Question: My Firestore structure here,

i want to fetch lesson data.But only users with equal user ids in the member collection.But i can't.
is that worst usage?
'''
body: StreamBuilder(
stream: firestore
.collection('lessons')
.where('members', isEqualTo: FirebaseAuth.instance.currentUser.uid)
.snapshots(),
builder: (BuildContext context, AsyncSnapshot<QuerySnapshot> snapshot) {
if (!snapshot.hasData) {
return Center(
child: CircularProgressIndicator(),
);
} else {
return Container(
child: ListView(
scrollDirection: Axis.vertical,
children: snapshot.data.docs.map((document) {
return Card(
margin: EdgeInsets.all(5),
child: Column(
children: [
ListTile(
title: Text(document['lessonTitle']),
leading: Icon(Icons.label),
trailing: Text(document['lessonSubtitle']),
)
],
),
);
}).toList(),
),
);
}
},
),
'''
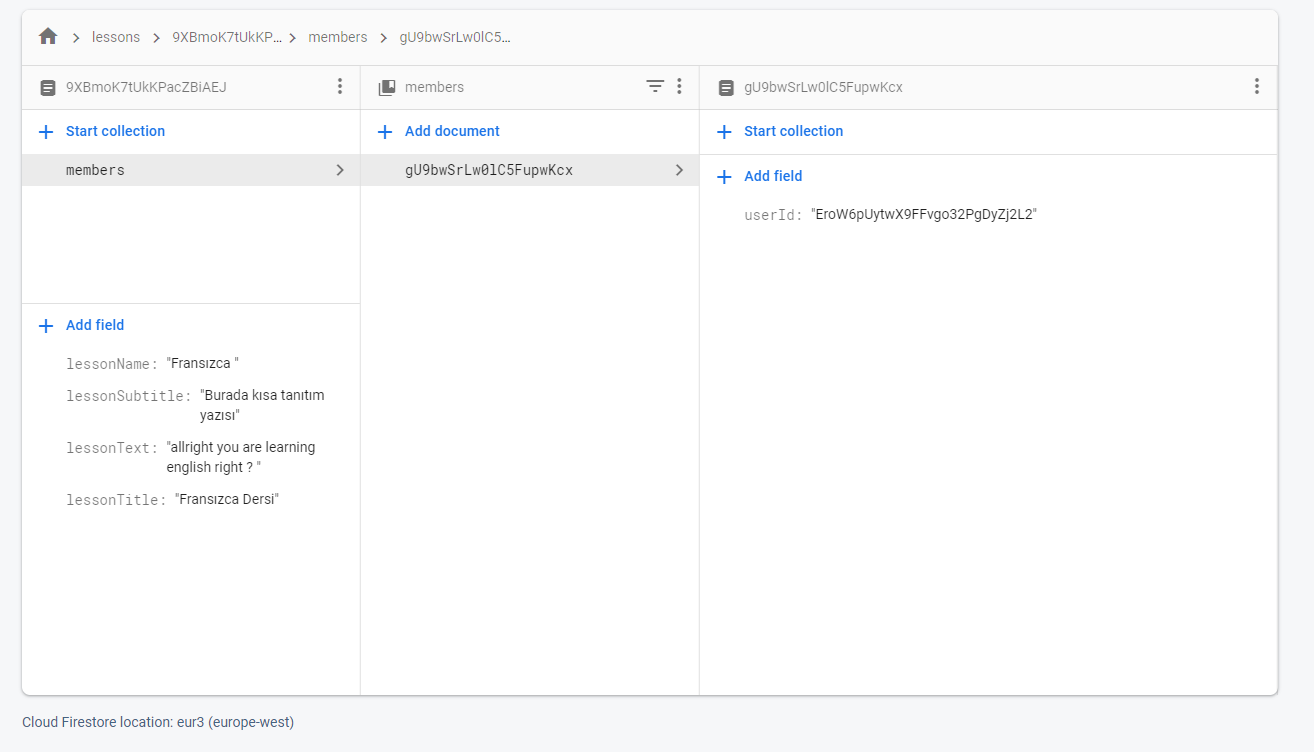
Answer: There is no way to select documents from one collection based on values in another (sub)collection. Queries in Firestore can only consider information in the documents that they're returning.
If you want to select lessons based on their members, you'll need to include that information in each lesson document itself. The common way to do this is to add a 'members' array to each lesson document, use 'arrayUnion' and 'arrayRemove' operations to <URL>.